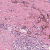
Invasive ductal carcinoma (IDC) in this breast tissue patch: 0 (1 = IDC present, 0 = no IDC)